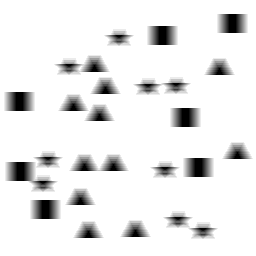
Squares: 7
Triangles: 11
Stars: 9
Total shapes: 27